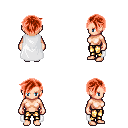
a pixel art fantasy rpg character, female body template, human, light skin, white cape, gold greaves, red pixie cut hairstyle, four views (front, back, left, right), 2x2 character sprite sheet, small pixel art, hard edges, no anti-aliasing